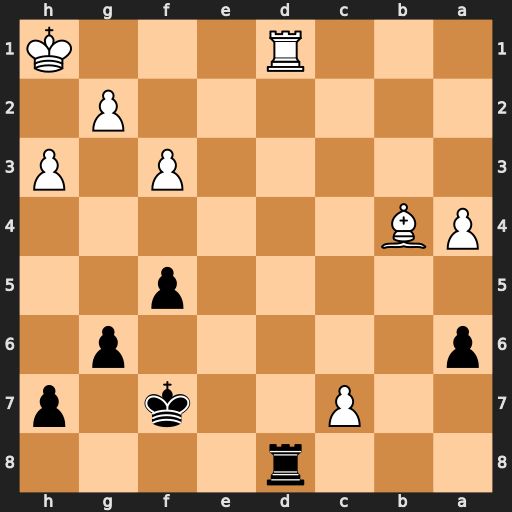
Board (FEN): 3r4/2P2k1p/p5p1/5p2/PB6/5P1P/6P1/3R3K
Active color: b
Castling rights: -
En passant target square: -
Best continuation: Rxd1+ Kh2 Rc1